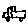
Label: car